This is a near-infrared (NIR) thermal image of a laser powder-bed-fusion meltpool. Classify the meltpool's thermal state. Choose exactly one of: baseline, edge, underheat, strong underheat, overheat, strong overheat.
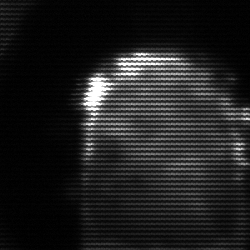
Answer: baseline